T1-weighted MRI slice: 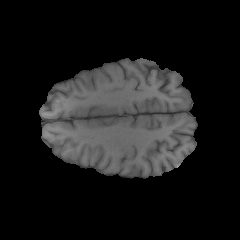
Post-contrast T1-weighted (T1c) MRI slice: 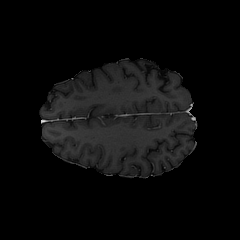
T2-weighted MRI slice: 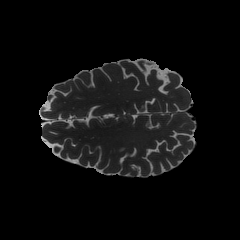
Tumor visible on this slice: no